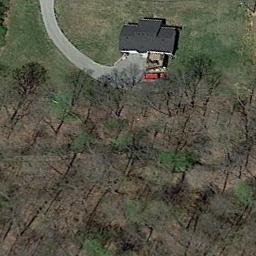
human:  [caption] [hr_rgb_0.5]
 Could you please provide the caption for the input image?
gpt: The sparse residential is on the grass next to some trees and a road .

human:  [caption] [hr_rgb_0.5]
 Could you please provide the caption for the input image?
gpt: The room is surrounded by trees .

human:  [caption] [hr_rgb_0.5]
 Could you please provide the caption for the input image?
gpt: In a sparse residential area there is a gray house and many withered trees and a road .

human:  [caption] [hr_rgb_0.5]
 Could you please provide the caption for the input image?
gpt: There are many trees beside the sparse residential .

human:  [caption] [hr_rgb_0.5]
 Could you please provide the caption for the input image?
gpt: A sparse residential area with some withered trees and a black building .